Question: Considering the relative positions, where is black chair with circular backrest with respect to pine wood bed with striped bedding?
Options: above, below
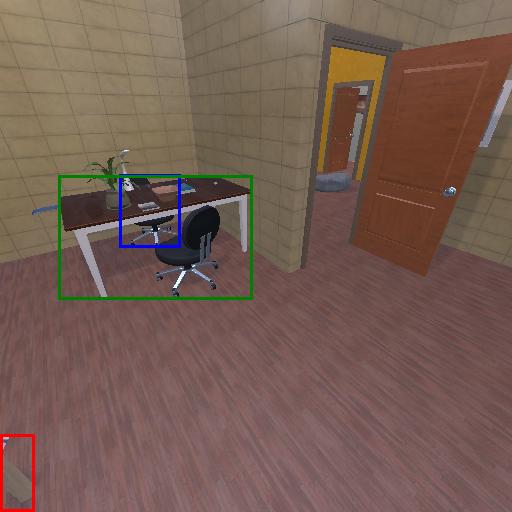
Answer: above